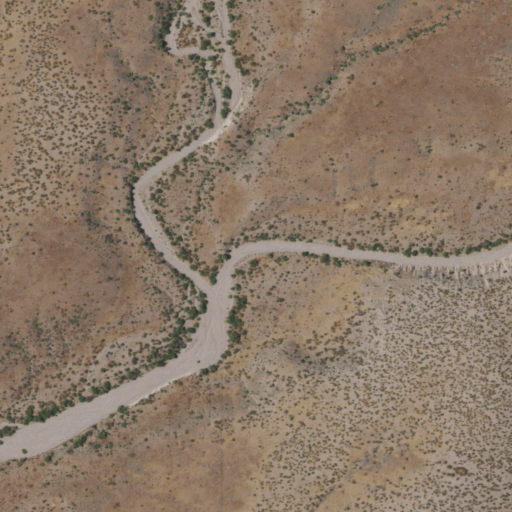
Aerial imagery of valley in New Mexico named East Fork Windham Canyon containing shrub and grassland